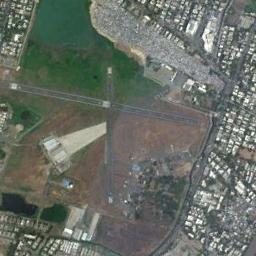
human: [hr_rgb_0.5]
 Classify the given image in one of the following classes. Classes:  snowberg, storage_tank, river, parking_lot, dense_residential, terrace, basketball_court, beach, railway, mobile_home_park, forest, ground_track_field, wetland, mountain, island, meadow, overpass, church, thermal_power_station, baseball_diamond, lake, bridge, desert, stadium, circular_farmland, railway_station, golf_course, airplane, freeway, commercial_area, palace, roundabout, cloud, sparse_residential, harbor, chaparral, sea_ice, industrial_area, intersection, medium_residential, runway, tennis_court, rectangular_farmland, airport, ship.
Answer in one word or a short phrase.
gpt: airport